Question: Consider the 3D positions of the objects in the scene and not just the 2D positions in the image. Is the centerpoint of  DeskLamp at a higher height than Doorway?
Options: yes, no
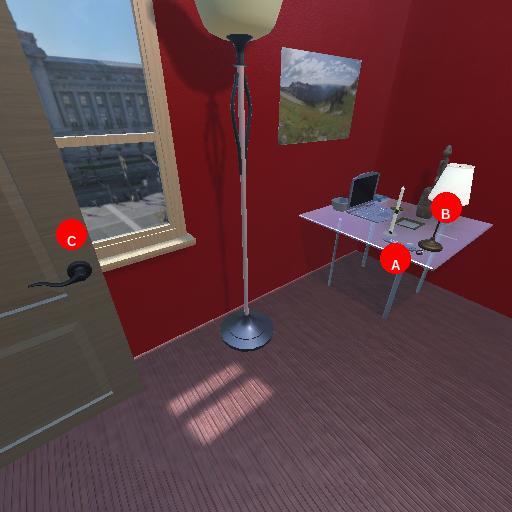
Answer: yes